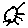
Label: sun